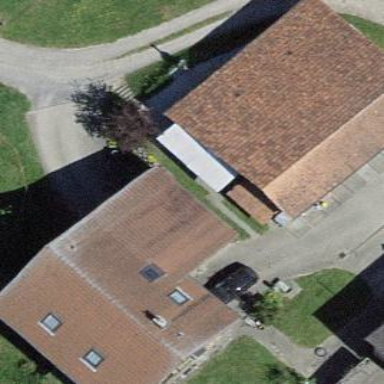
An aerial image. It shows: Barn.